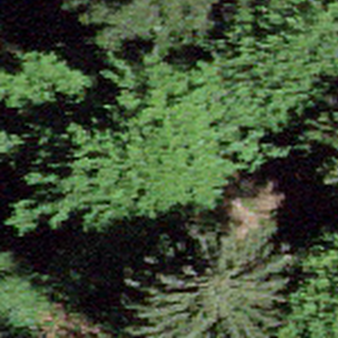
Label: other